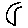
Label: moon